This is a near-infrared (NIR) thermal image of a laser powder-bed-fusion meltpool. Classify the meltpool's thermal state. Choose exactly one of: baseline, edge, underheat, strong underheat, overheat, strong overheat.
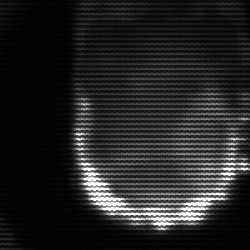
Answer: baseline